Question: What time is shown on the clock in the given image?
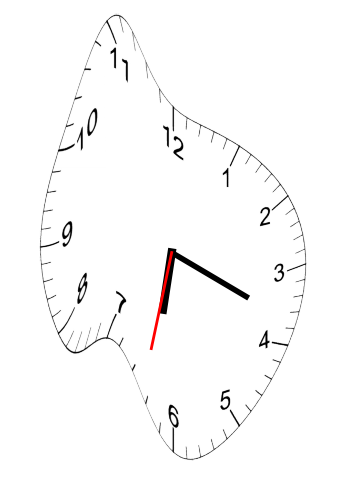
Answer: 06:18:32